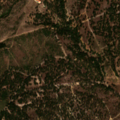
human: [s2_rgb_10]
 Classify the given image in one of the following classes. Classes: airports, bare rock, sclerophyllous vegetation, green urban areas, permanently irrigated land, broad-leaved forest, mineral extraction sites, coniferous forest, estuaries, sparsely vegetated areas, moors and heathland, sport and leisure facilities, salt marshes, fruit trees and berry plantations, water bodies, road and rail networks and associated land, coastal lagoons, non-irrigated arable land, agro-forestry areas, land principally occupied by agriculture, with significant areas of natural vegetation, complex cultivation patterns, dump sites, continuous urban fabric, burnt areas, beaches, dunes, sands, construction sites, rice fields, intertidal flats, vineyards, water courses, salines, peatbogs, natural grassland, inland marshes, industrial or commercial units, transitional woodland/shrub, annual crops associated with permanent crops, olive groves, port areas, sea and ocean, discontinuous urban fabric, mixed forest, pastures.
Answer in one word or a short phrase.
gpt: agro-forestry areas, broad-leaved forest, transitional woodland/shrub